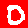
Digit: 0